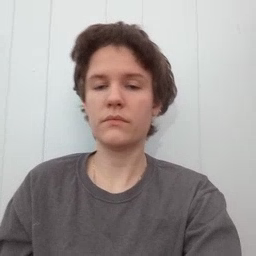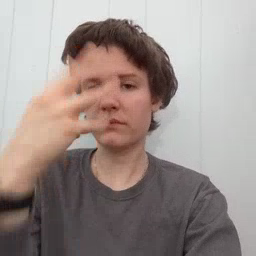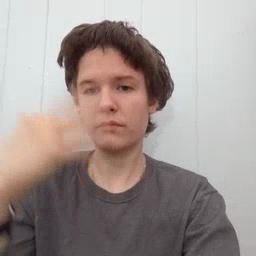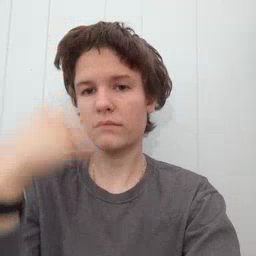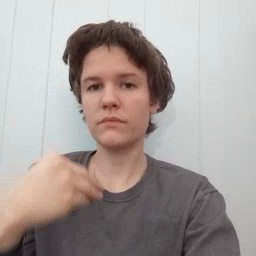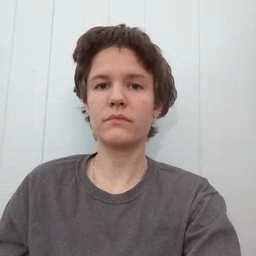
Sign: sleepy